Question: While working on a tool that determines relevant history for a given commit from a previous export, I found a rather odd behavior in git log and I can't seem to pin down what's happening. I'm hoping someone can help explain the behavior.
I've created the following commit graph, and I have two separate workspaces in the same repo. Workspace A has a single file updated in every single commit listed except for E and I which are simple merges (for example 'git merge bar' created commit I). Workspace B, on the other hand, has only had files changed in commits A and L.
When I run 'git log --name-only --oneline -- workspaceA' I get commit 'I' listed, but there are no files affected:
'''
b7faf96 (HEAD -\> main) Commit I
a3c265e Commit H
workspaceA/H
e03be40 (bar) Commit L
workspaceA/L
7ead348 Commit G
workspaceA/G
7b80d8d (tag: workspaceA-2020.0.2.0, baz) Commit B
workspaceA/B
d383bfa Commit F
workspaceA/F
6d2b8a4 (tag: workspaceB-2020.0.1.0, tag: workspaceA-2020.0.1.0) Commit A
workspaceA/A
...
'''
Note that this list contains Commit 'I' but it has no files listed under the commit.
Now, when I run 'git log --name-only --oneline -- workspaceB' I get a list that doesn't contain commit 'I' at all:
'''
e03be40 (bar) Commit L
workspaceB/L
6d2b8a4 (tag: workspaceB-2020.0.1.0, tag: workspaceA-2020.0.1.0) Commit A
workspaceB/A
...
'''
My problem is that there isn't any consistency in whether commit 'I' shows up, even though none of the files were actually changed during the merge which created commit 'I'. Can anyone explain why this is happening?
This doesn't meet my expectations because I can't see why commit 'I' only shows up when filtering for one folder and not the other, even though the merge involves changes to both folders as seen in my screenshot.
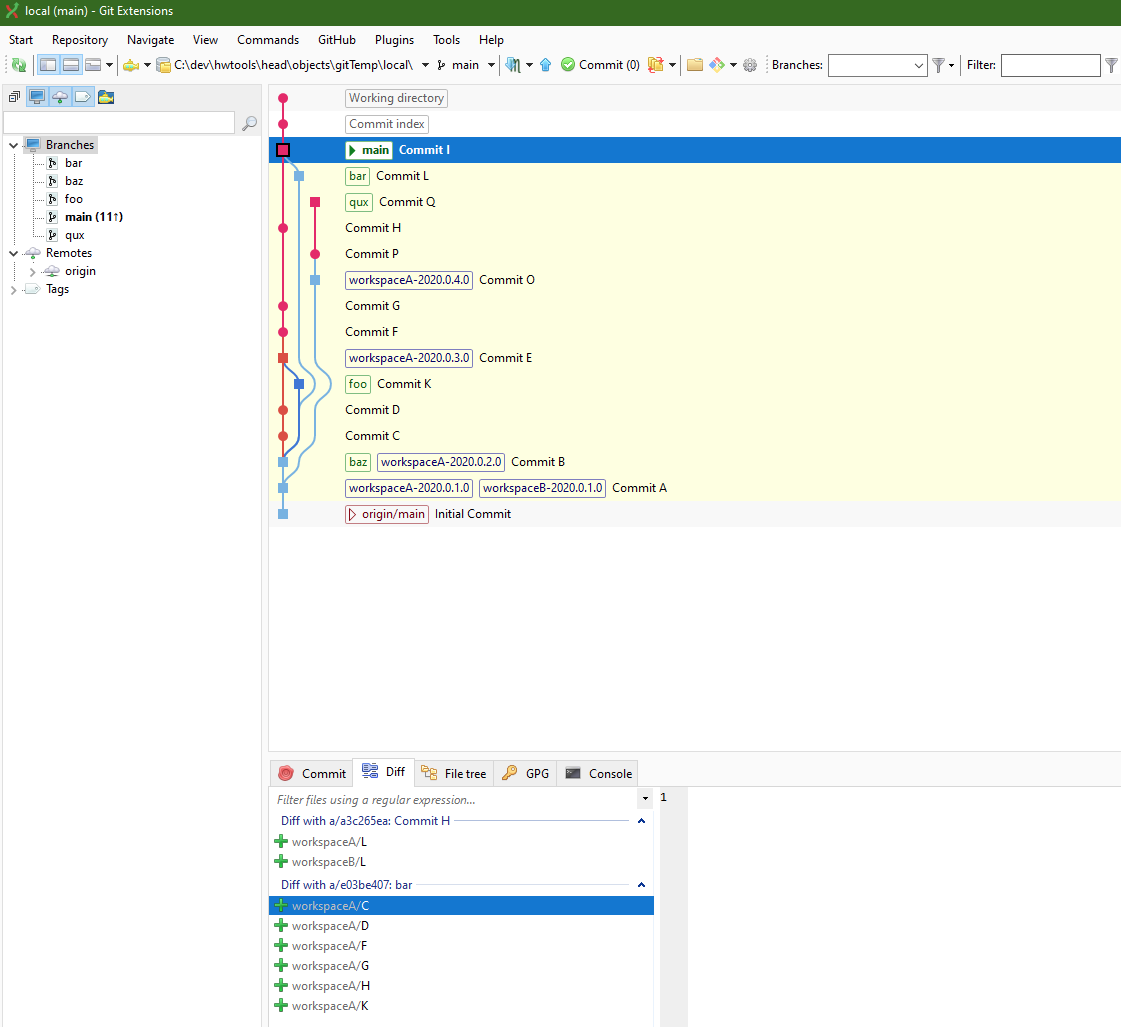
Answer: The reason this happens is because Git is showing you the list of commits that represent a new from the point of view of the path filter you specified.
From the POV of 'workspaceA', there are changes to something in that folder in . Commit 'I' has two parents: 'H' and 'L'. The 'merge-base' of 'H' and 'L' is commit 'B', and there is at least one change to something in 'workspaceA' between 'B' and 'H', and also between 'B' and 'L'. This means that commit 'I' has a new state for 'workspaceA' even though the commit itself doesn't contain any changes.
Notice this is not the case for 'workspaceB'. There are no changes between 'B' and 'H', and there is a change between 'B' and 'L'. So the merge commit 'I' will not have a state change compared to 'L', which has already been listed.